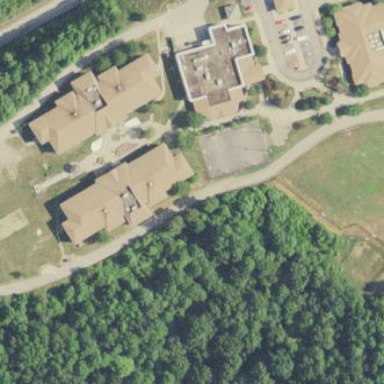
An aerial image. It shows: Dormitory building.